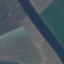
Land use / land cover: River